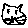
Label: cat